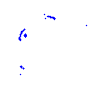
Particle: proton